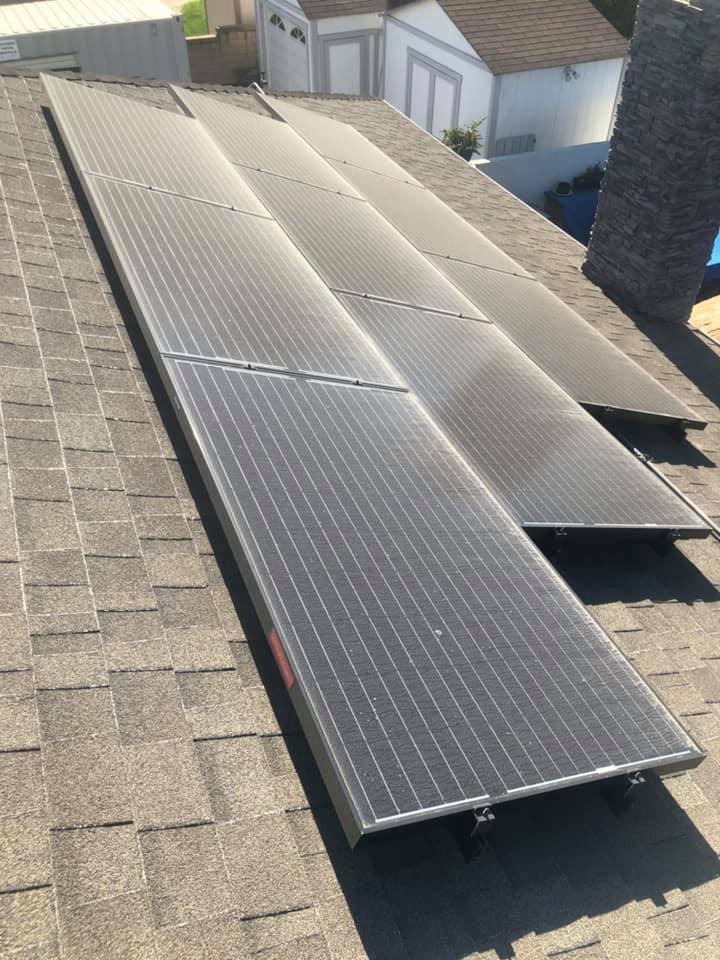
Label: Dusty